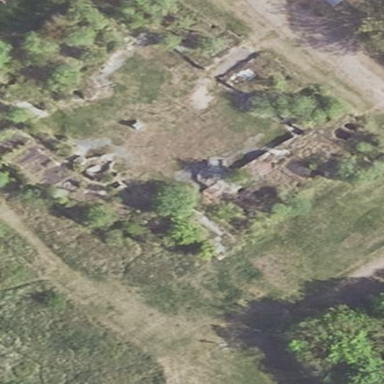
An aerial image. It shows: Castle located on brownfield site.